Question: This query is returning multiple results. In the bottom you can see there are two of each id number. How do I distinct records where I still get 25 records of unique values?
'''
SELECT *
FROM(
SELECT
DISTINCT cards.id, cards.name, cards.created_at, cards.updated_at
FROM cards
INNER JOIN card_process
ON card_process.card_id = cards.id
INNER JOIN processes
ON processes.id = card_process.process_id
INNER JOIN category_process
ON category_process.process_id = processes.id
INNER JOIN categories
ON categories.id = category_process.category_id
INNER JOIN series
ON series.id = categories.serie_id
INNER JOIN serie_user
ON serie_user.serie_id = series.id
AND 'cards'.'type' NOT IN ('', 'libraries')
AND NOT 'cards'.'deleted'
AND NOT 'categories'.'deleted'
AND NOT 'series'.'deleted'
AND 'cards'.'type' IN ('forms')
AND 'series'.'id' IN (124,235,126,126,201,236,207,207,207,207,247,234,131,131,221,225,225,222)
UNION ALL
SELECT
DISTINCT cards.id, cards.name, cards.created_at, cards.updated_at
FROM cards
WHERE 'cards'.'account_user_id'='9'
AND NOT 'cards'.'deleted'
AND 'cards'.'type' IN ('forms')
) AS qry
ORDER BY 'updated_at' ASC
LIMIT 0, 25
'''

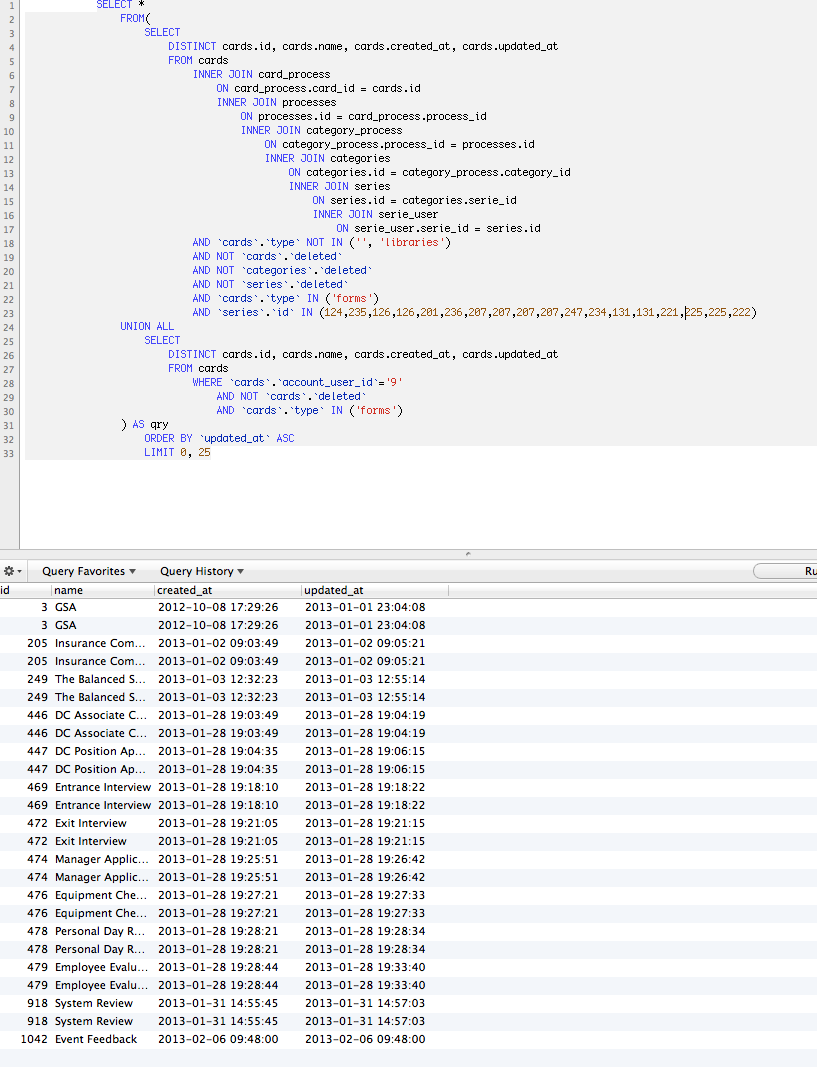
Answer: Not knowing anything about your schema or the shape of your data, you can get what you want by simplifying your query. Assuming a roughly standard-compliant SQL dialect
- You don't need the enclosing 'select'. A (unioned select expression) takes 'order by' and that order by applies to the entire .- You don't need the 'distinct' keyword on the individual 'select' statements in the 'union': 'union' by itself eliminates duplicate rows.
And please, when you write a long complicated query, spend some time formatting it so the next sod (who might be you a few years hence) who has to comprehend it can do so easily.
That gets you to the equivalent:
'''
SELECT cards.id ,
cards.name ,
cards.created_at ,
cards.updated_at
FROM cards
INNER JOIN card_process ON card_process.card_id = cards.id
INNER JOIN processes ON processes.id = card_process.process_id
INNER JOIN category_process ON category_process.process_id = processes.id
INNER JOIN categories ON categories.id = category_process.category_id
INNER JOIN series ON series.id = categories.serie_id
INNER JOIN serie_user ON serie_user.serie_id = series.id
AND 'cards'.'type' NOT IN ('', 'libraries')
AND NOT 'cards'.'deleted'
AND NOT 'categories'.'deleted'
AND NOT 'series'.'deleted'
AND 'cards'.'type' IN ('forms')
AND 'series'.'id' IN (124,235,126,126,201,236,207,207,207,207,247,234,131,131,221,225,225,222)
UNION
SELECT cards.id ,
cards.name ,
cards.created_at ,
cards.updated_at
FROM cards
WHERE 'cards'.'account_user_id'='9'
AND NOT 'cards'.'deleted'
AND 'cards'.'type' IN ('forms')
ORDER BY 'updated_at' ASC
LIMIT 0, 25
'''
If MySql doesn't allow limit on a , then you might need the enclosing 'select' statement.
In the 1st select, the join criteria for the table 'serie_user' has a bunch of tests:
'''
AND 'cards'.'type' NOT IN ('', 'libraries')
AND NOT 'cards'.'deleted'
AND NOT 'categories'.'deleted'
AND NOT 'series'.'deleted'
AND 'cards'.'type' IN ('forms')
AND 'series'.'id' IN (124,235,126,126,201,236,207,207,207,207,247,234,131,131,221,225,225,222)
'''
They apply to joining in the candidate rows from 'serie_user'. They don't apply to the result set as a whole. They should be refactored into a 'where' clause and into the join criteria for the pertinent tables, thus:
'''
SELECT cards.id ,
cards.name ,
cards.created_at ,
cards.updated_at
FROM cards
INNER JOIN card_process ON card_process.card_id = cards.id
INNER JOIN processes ON processes.id = card_process.process_id
INNER JOIN category_process ON category_process.process_id = processes.id
INNER JOIN categories ON categories.id = category_process.category_id
AND NOT 'categories'.'deleted'
INNER JOIN series ON series.id = categories.serie_id
AND NOT 'series'.'deleted'
AND 'series'.'id' IN (124,235,126,126,201,236,207,207,207,207,247,234,131,131,221,225,225,222)
INNER JOIN serie_user ON serie_user.serie_id = series.id
WHERE 'cards'.'type' NOT IN ('', 'libraries')
AND NOT 'cards'.'deleted'
AND 'cards'.'type' IN ('forms')
UNION
SELECT cards.id ,
cards.name ,
cards.created_at ,
cards.updated_at
FROM cards
WHERE 'cards'.'account_user_id' = '9'
AND NOT 'cards'.'deleted'
AND 'cards'.'type' IN ('forms')
ORDER BY 'updated_at' ASC
LIMIT 0, 25
'''
The last thing I want to note is that you are joining in a whole raft of tables that aren't used in the result set. All you're doing is getting a subset of rows from the 'cards' table. That suggests to me that you're likely better off if you simply got rid of the 'union' and all the extraneous joins and simply asked the right question.
That eliminates the possibility of duplicates completely.
A little refactoring gets it down to this (no guarantee I've got it 100% correct, but you should be able to get the gist of it):
'''
select c.id ,
c.name ,
c.created_at ,
c.updated_at
from cards c
where not c.deleted
and c.type = 'forms'
and ( c.account_user_id = '9'
OR exists ( select *
from card_process cp
join processes p on p.id = cp.process_id
join category_process cpx on cpx.process_id = p.id
join categories c on c.id = cpx.category_id
and not c.deleted
join series s on s.id = categories.serid_id
and not s.deleted
and series.id IN ( 124 , 235 , 126 , ... )
join serie_user su on su.serid_id = s.id
where cp.card_id = c.card_id
)
)
ORDER BY updated_at
LIMIT 0, 25
'''
There's often a simple query hidden inside a complex one.